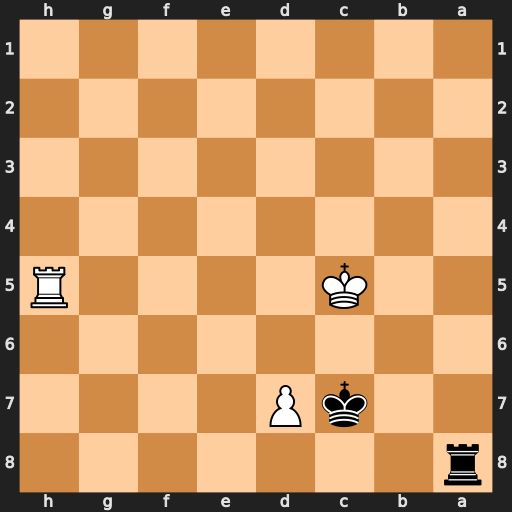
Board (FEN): r7/2kP4/8/2K4R/8/8/8/8
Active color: b
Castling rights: -
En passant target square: -
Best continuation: Ra5+ Kc4 Rxh5 d8=R Kxd8